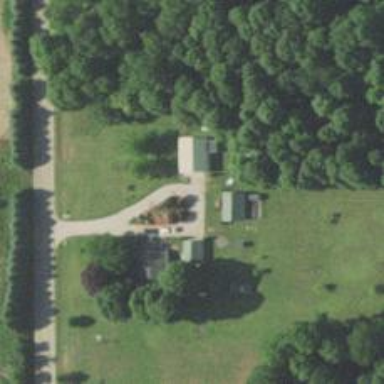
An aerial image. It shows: Driveway leading to service road.